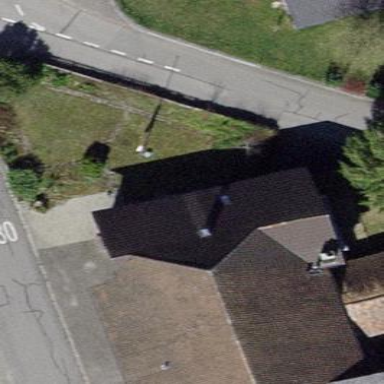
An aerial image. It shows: House with pyramidal roof shape.